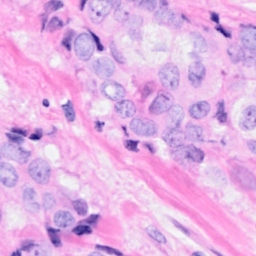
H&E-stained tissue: Breast